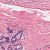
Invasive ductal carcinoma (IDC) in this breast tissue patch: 0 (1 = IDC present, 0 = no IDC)